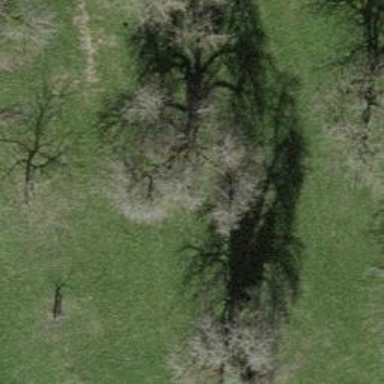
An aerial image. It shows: Single tag "natural: tree."